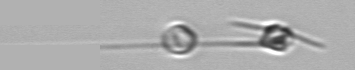
Label: Chaetoceros_danicus